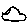
Label: car